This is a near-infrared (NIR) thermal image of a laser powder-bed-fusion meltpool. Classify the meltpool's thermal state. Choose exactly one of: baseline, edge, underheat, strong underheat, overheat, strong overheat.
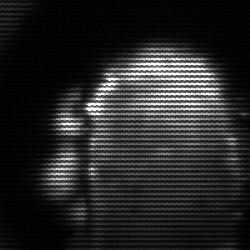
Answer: baseline